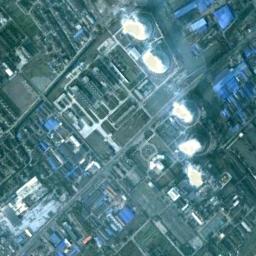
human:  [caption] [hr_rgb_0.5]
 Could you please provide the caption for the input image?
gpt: In the thermal power station, there are neatly planned factories, Good greening, and five cooling towers that are steaming .

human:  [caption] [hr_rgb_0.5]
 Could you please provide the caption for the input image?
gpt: The thermal power station is next to some buildings with white mist above .

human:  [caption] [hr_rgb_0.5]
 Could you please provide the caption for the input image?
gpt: There are five thermal power stations in this industrial area .

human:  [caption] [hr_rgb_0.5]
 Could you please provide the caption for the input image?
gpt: Many buildings of different shapes and sizes are beside the thermal power station .

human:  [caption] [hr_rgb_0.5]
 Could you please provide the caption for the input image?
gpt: There are several chimneys and many buildings on the thermal power station .